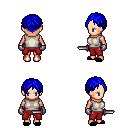
a pixel art fantasy rpg character, female body template, human, light skin, white sleeveless shirt, red pants, blue parted hairstyle, metal gloves, black slippers, dagger, four views (front, back, left, right), 2x2 character sprite sheet, small pixel art, hard edges, no anti-aliasing